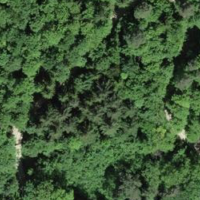
EUNIS habitat code: 41
Species observed at this site:
Acer pseudoplatanus